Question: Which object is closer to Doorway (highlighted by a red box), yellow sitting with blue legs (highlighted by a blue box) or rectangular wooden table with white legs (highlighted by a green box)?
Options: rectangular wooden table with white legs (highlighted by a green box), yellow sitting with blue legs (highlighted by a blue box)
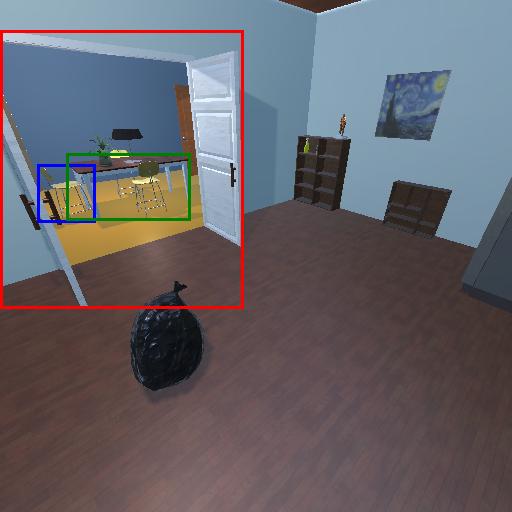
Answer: rectangular wooden table with white legs (highlighted by a green box)